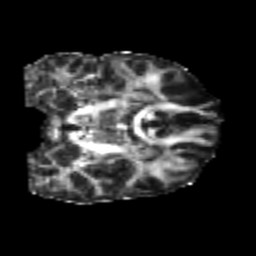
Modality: FA
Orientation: coronal
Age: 21
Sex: male
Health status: healthy
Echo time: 0.074 s